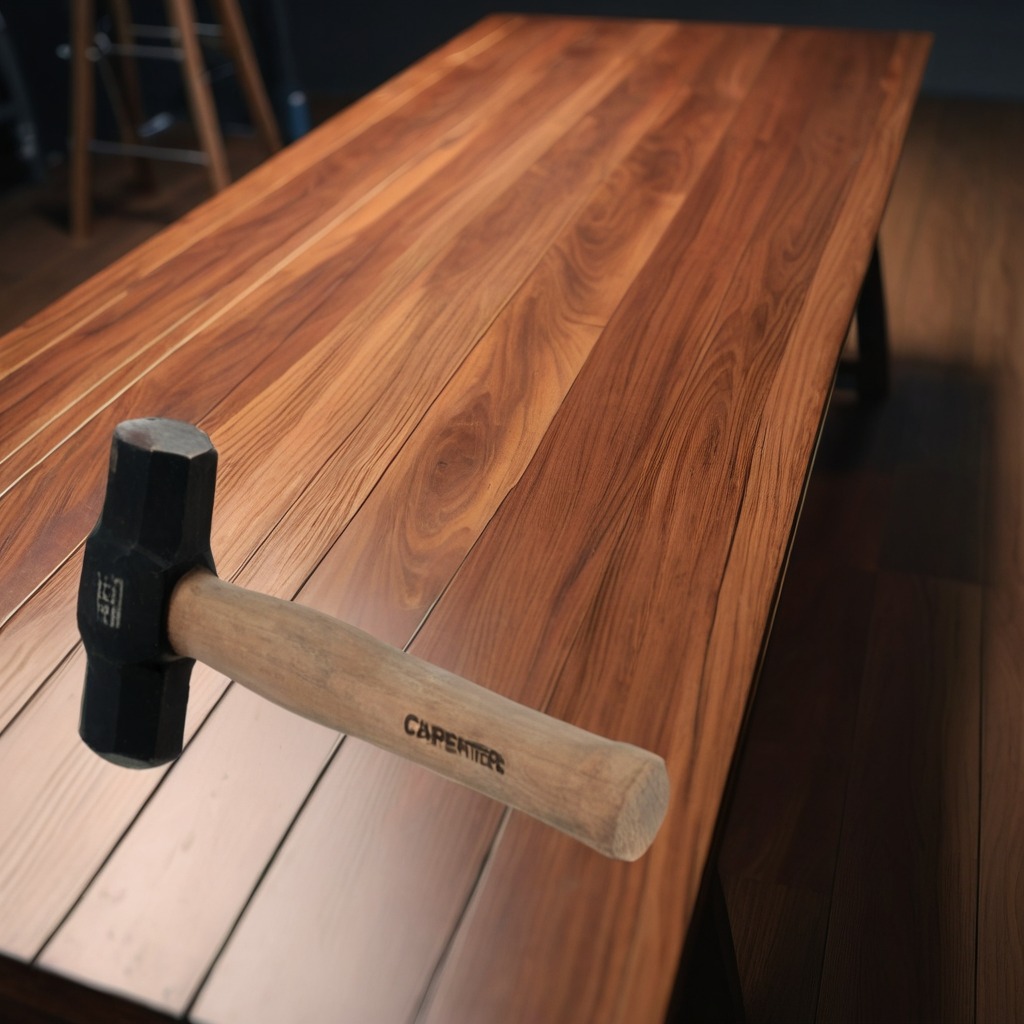
A hammer is lying on a wooden table in a carpentry studio.